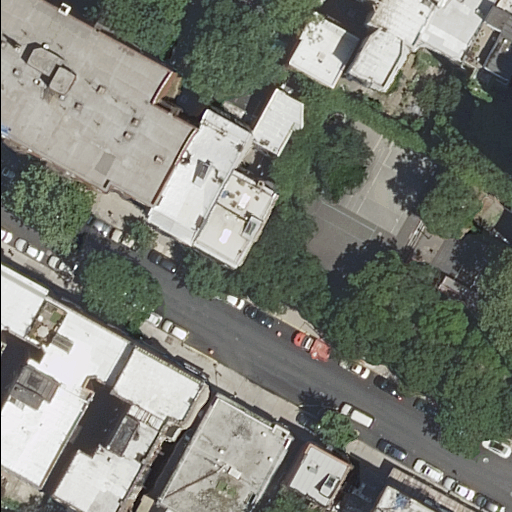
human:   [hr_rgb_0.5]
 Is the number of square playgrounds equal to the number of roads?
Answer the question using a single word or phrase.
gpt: no

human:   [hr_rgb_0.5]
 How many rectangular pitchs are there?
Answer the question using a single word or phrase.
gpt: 1

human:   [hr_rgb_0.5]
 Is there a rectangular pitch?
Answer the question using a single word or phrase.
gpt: yes

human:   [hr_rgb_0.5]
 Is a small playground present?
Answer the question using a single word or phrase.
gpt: no

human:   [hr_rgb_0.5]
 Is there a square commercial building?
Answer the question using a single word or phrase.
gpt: no

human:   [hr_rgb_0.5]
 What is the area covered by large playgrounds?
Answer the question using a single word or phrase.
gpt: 919m2

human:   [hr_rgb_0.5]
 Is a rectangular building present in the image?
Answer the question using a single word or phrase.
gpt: yes

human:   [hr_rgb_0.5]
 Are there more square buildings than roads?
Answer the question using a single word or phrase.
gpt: no

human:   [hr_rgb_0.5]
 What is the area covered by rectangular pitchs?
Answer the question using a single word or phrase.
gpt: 734m2

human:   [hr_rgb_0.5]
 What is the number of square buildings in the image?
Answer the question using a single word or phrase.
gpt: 0

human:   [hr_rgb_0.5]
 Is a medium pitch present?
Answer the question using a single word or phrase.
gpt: no

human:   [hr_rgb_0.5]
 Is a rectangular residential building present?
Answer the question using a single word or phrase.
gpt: yes

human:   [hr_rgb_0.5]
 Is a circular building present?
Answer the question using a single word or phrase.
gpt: no

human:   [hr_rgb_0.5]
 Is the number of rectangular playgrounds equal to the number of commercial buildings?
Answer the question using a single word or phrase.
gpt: no

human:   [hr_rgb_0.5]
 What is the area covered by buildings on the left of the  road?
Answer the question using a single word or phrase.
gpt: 939m2

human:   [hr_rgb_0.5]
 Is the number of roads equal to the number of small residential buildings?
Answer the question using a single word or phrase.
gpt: no

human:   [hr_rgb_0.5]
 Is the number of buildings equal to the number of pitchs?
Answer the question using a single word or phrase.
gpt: no

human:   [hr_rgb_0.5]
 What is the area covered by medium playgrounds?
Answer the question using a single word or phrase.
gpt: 0m2

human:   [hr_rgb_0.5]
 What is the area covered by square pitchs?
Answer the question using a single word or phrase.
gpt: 0m2

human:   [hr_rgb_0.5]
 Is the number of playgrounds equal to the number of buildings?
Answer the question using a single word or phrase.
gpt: no

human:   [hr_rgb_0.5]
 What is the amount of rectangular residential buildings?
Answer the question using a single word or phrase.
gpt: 13

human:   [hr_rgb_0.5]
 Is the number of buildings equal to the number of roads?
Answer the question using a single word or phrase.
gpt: no

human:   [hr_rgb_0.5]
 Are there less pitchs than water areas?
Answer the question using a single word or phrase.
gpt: no

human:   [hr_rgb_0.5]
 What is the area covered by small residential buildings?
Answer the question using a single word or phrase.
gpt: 408m2

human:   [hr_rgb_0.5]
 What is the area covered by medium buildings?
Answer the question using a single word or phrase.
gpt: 1406m2

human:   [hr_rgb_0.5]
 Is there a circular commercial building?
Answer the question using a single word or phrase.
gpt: no

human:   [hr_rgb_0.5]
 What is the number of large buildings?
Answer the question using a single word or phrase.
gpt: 2

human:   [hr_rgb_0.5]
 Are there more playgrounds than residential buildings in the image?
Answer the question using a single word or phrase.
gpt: no

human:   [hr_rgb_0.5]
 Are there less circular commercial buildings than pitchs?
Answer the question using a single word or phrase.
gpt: yes

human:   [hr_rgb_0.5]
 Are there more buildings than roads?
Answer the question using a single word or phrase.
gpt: yes

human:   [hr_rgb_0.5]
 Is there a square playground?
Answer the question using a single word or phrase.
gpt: no

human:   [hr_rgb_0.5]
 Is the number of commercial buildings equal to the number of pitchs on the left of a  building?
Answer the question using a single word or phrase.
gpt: no

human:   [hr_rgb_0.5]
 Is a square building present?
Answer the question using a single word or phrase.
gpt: no

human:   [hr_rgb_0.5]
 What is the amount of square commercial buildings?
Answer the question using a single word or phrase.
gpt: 0

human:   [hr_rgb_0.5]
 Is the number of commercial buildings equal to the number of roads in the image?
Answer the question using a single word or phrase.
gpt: no

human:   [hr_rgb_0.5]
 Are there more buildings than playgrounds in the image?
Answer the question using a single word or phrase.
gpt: yes